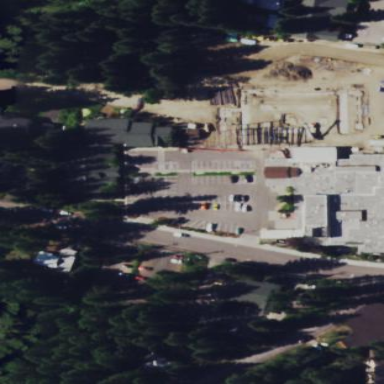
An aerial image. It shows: Healthcare facility identified as hospital.